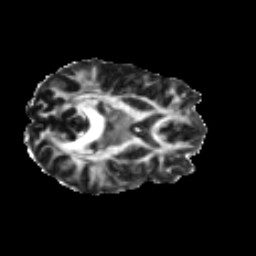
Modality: FA
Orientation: axial
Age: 51
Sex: female
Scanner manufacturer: ge
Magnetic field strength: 3 T
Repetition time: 7.8 s
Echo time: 0.0606 s